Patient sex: M
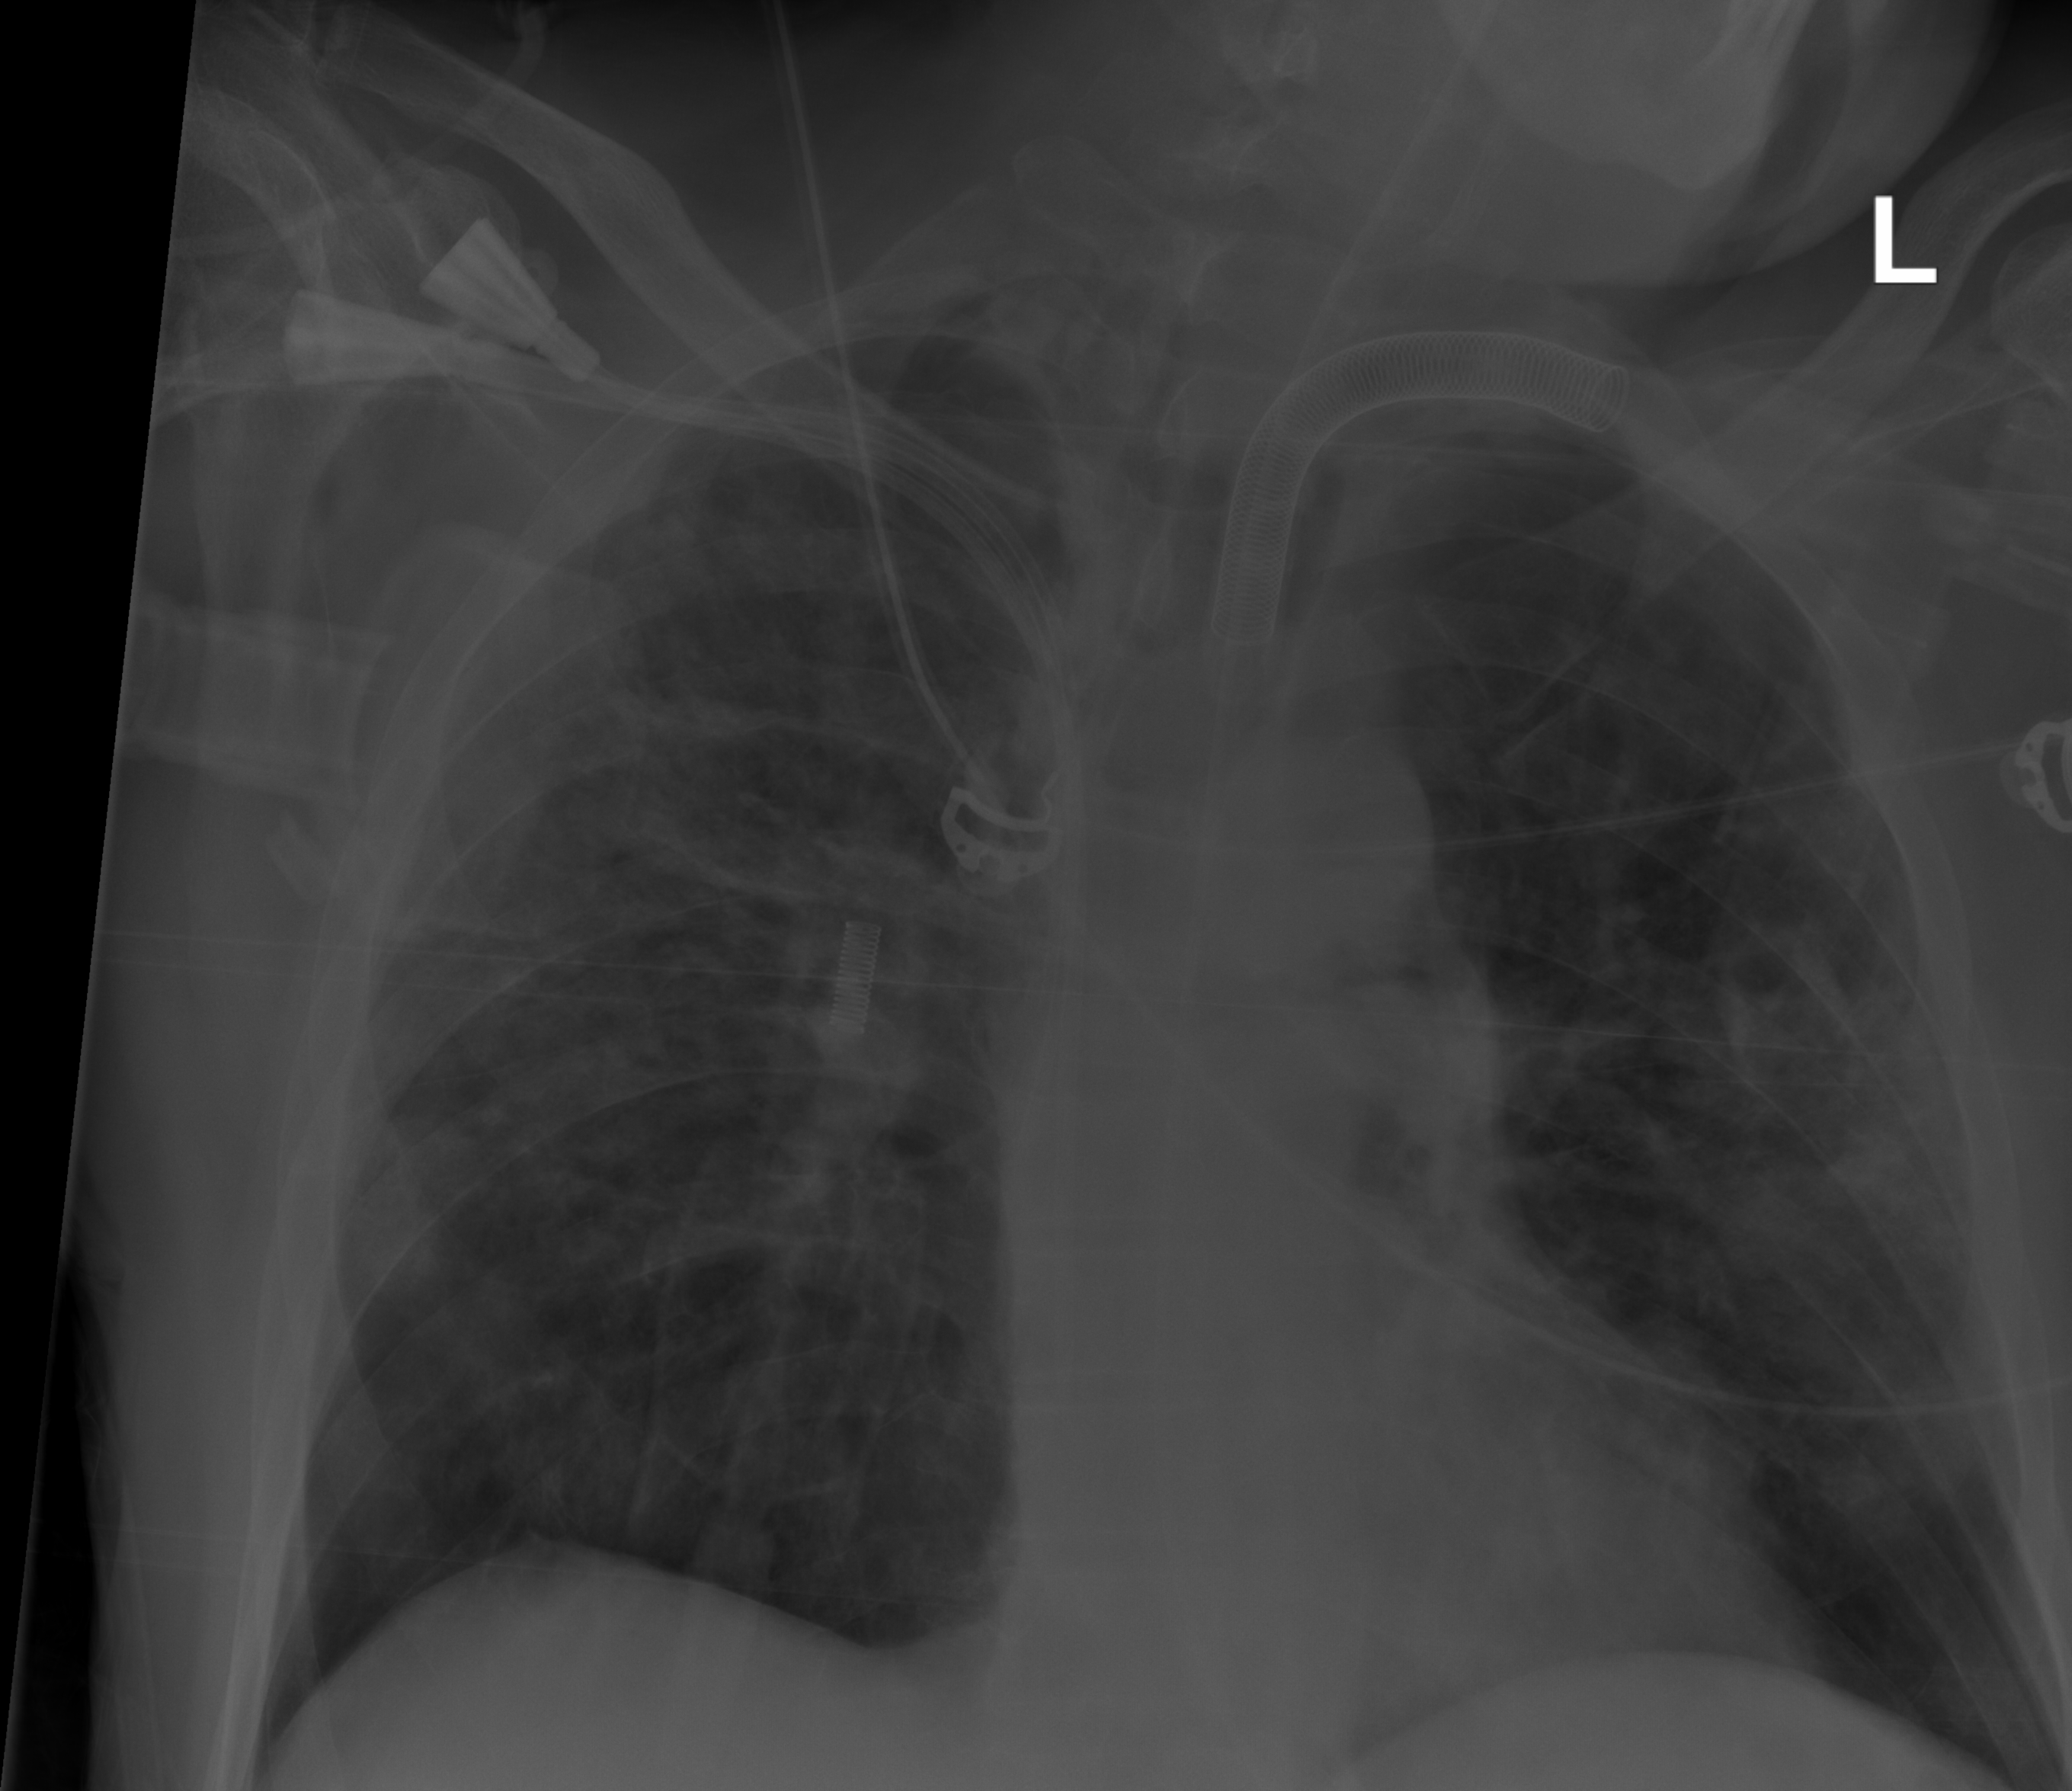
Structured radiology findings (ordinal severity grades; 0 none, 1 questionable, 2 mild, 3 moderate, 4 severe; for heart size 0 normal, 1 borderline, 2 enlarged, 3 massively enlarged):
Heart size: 0
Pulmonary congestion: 0
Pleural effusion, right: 0
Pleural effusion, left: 0
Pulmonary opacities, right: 2
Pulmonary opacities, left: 2
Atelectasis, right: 2
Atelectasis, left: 2